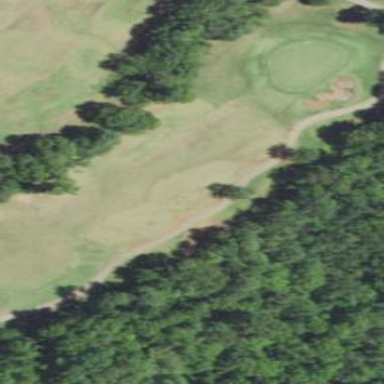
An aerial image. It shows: Golf fairway surrounded by grass.